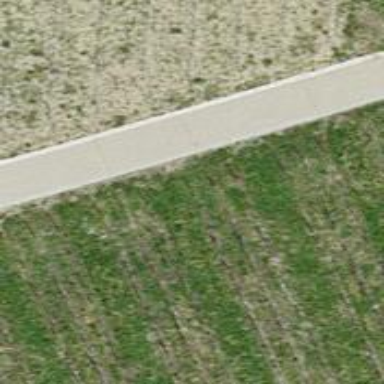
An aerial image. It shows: Concrete track.